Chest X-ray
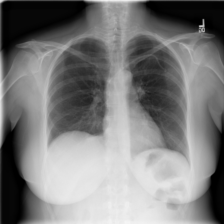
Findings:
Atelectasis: negative
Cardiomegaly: negative
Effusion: negative
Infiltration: negative
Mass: negative
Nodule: negative
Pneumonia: negative
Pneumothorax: negative
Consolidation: negative
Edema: negative
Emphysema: negative
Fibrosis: negative
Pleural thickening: negative
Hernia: negative